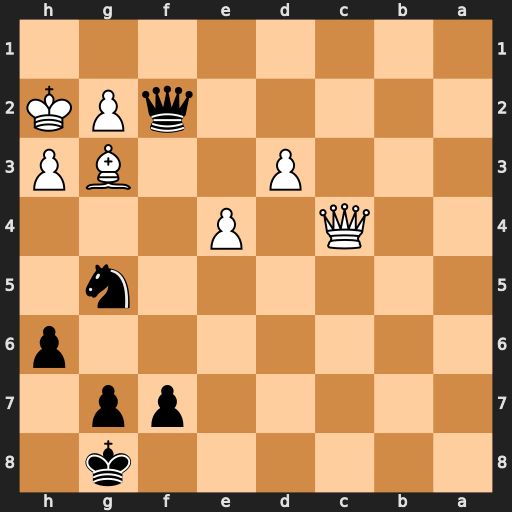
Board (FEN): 6k1/5pp1/7p/6n1/2Q1P3/3P2BP/5qPK/8
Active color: b
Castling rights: -
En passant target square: -
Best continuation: Nf3+ Kh1 Qf1#